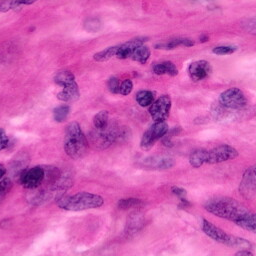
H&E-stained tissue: Pancreatic